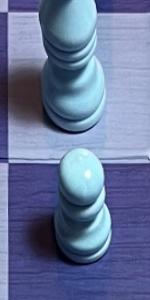
Label: Pawn_White